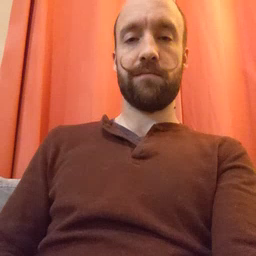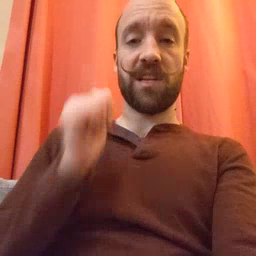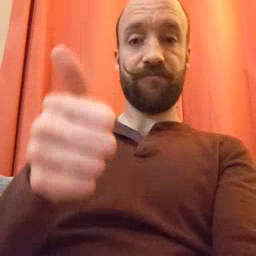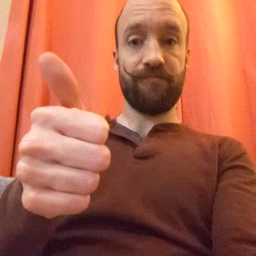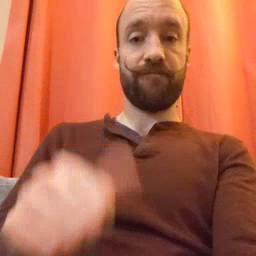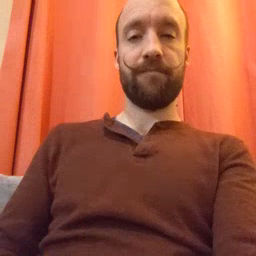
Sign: yourself